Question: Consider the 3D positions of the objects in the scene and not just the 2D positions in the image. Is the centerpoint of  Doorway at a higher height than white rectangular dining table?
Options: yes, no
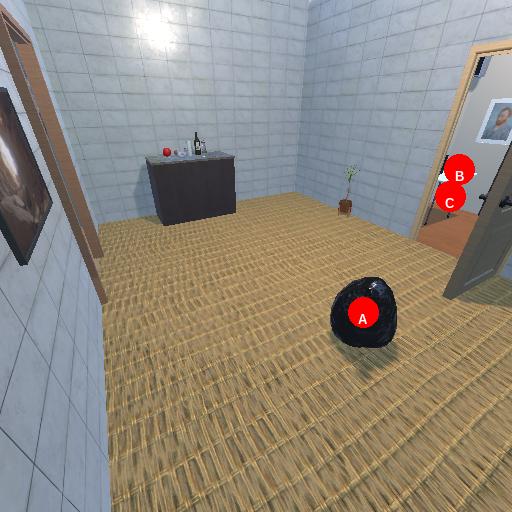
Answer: yes